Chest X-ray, PA view. Patient: 63 years old, sex M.
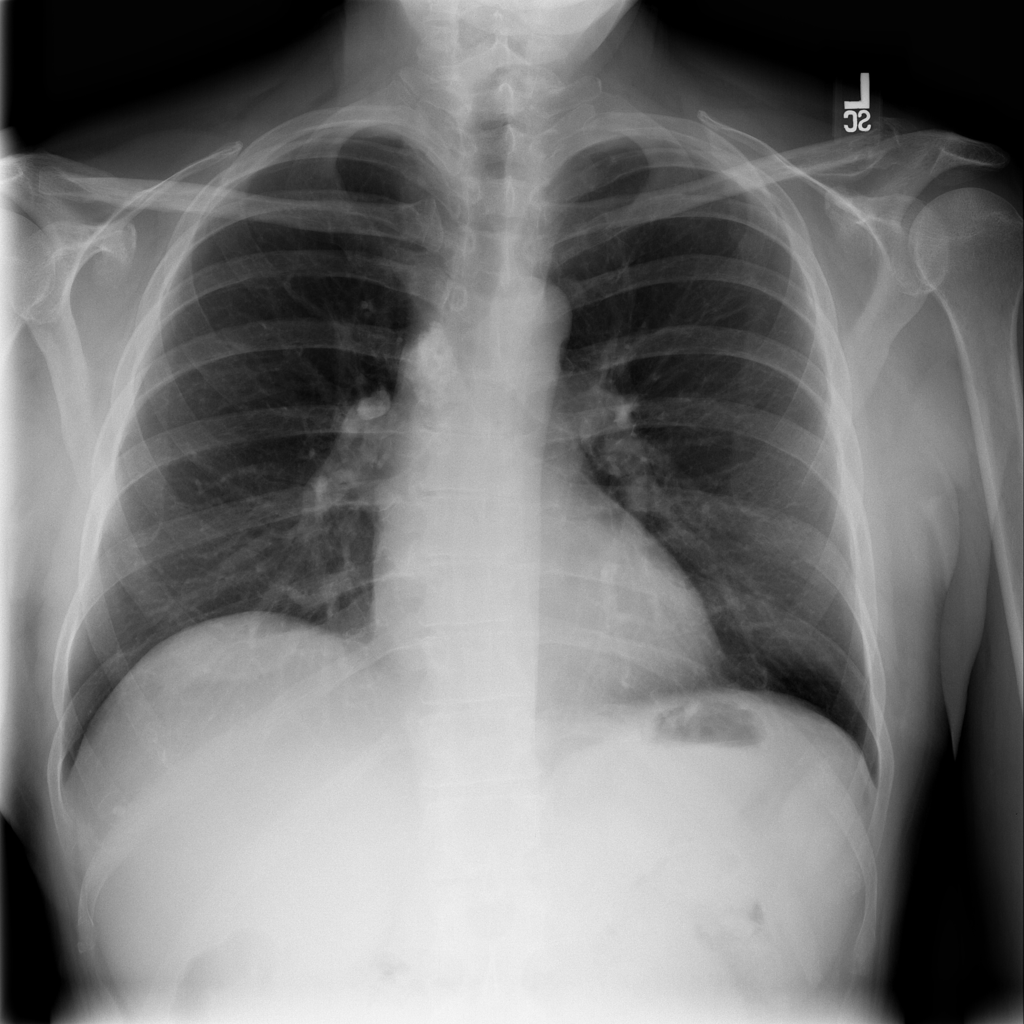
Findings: Fibrosis, Nodule